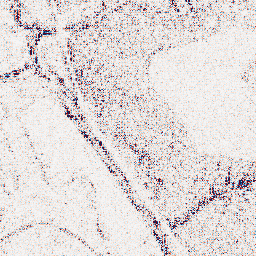
Category: wavelet
Decomposition family: wavelet_biorthogonal
Decomposition parameters: wavelet: bior4.4
level: 1
Upsampling method: lanczos
Upsampling parameters: scale: 2
Upsampling scale: 2